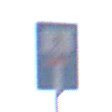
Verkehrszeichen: SackgasseFussgaengerDurchlaessig
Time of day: MorningAfternoon
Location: Outdoor (Nature)
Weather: Clear
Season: NotSpecified
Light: Natural